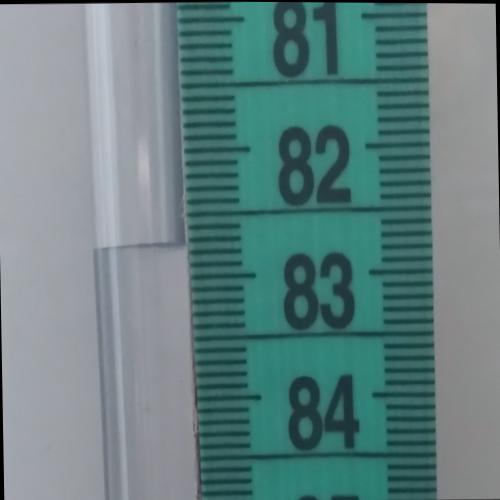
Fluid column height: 82.7 cm